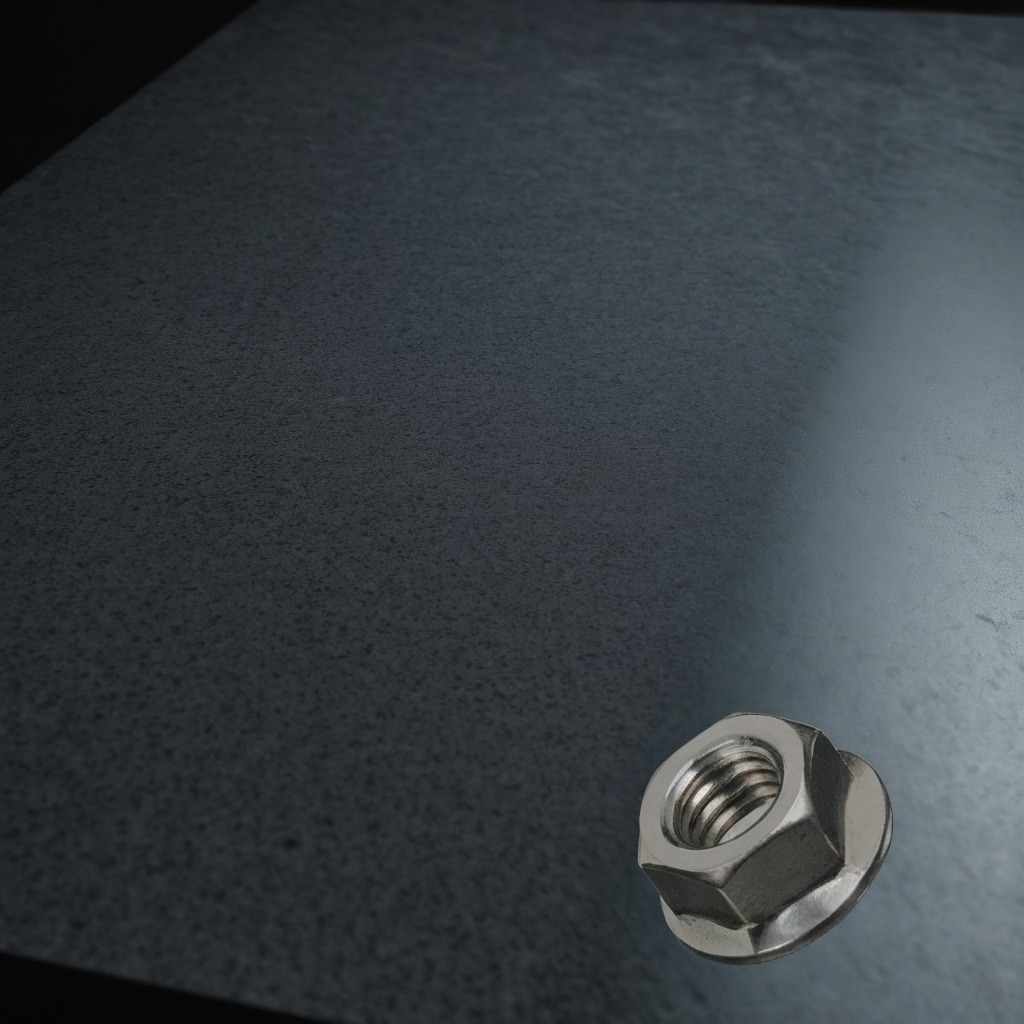
A metal nut is lying on a clean granite table inside a workshop at night dim ambient light soft shadows worn but